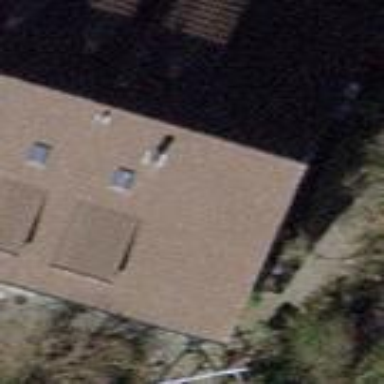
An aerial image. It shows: Terrace building.